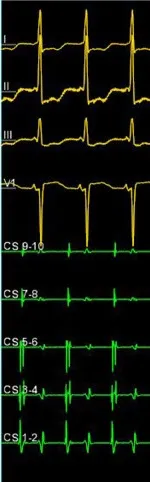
(B) An intracardiac ECG during atrial tachycardia. The earliest atrial activation was at CS1-2. CS, coronary sinus; ECG, electrocardiogram.
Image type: electrography (ekg)